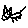
Label: cat